Question: I have added a control to my form. When I change its type to a Pie Chart, the 'BackColor' remains white. How can I change this color to transparent or at least a color that I want?

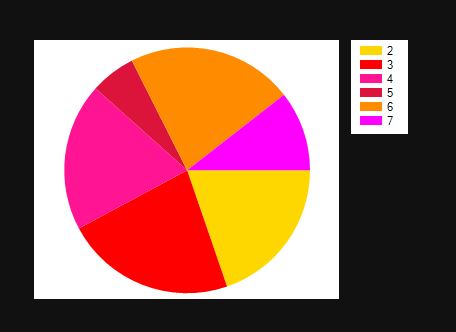
Answer: This is so hard because is it so simple:
The 'Chart' itself:
'''
chart1.BackColor = Color.Transparent;
'''
The 'ChartArea' of your Pie:
'''
chart1.ChartAreas[0].BackColor = Color.Transparent;
'''
Assuming you have only one, otherwise adapt the index..!
To make it complete here is the (not exactly surprising) code for the 'Legend':
'''
chart1.Legends[0].BackColor = Color.Transparent;
'''
And of course you could choose any other color.
I'm not sure how the Pie Chart type would make a difference. It certainly doesn't make it here..